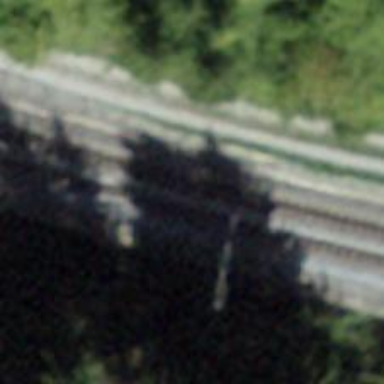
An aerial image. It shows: Single railway track with electrified contact line.